Interaction volume radius: 5 \u00c5
Interaction volume height: 40 \u00c5
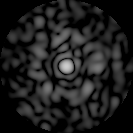
Disorder parameter: 0.8461